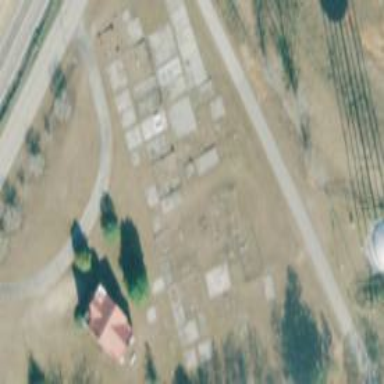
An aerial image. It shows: Grave yard.